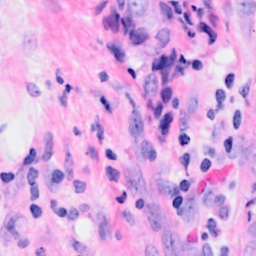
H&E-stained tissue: Breast